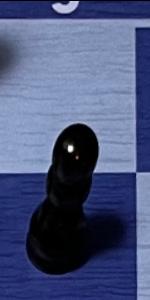
Label: Pawn_Black